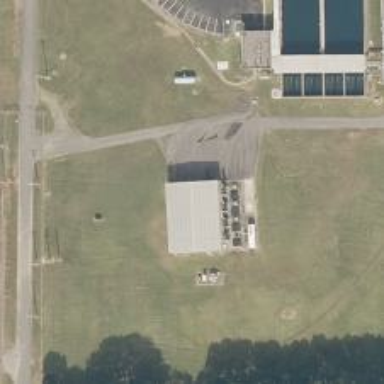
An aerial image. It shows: Generator is pictured.